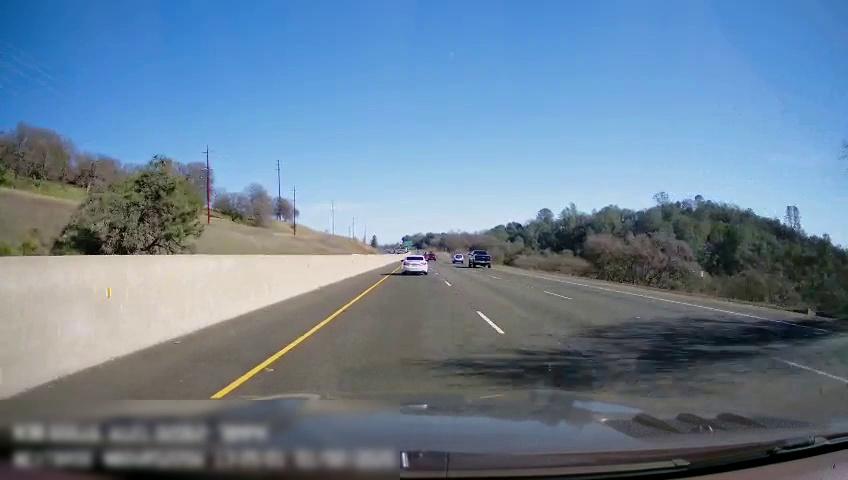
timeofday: Day
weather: Sunny
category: Drivable Space
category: Vehicles | Truck
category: Vehicles | Car
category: Vehicles | SUV
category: Vehicles | Truck
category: Lanes | Current Lane
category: Lanes | Current Lane
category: Lanes | Alternate Lane
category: Lanes | Alternate Lane